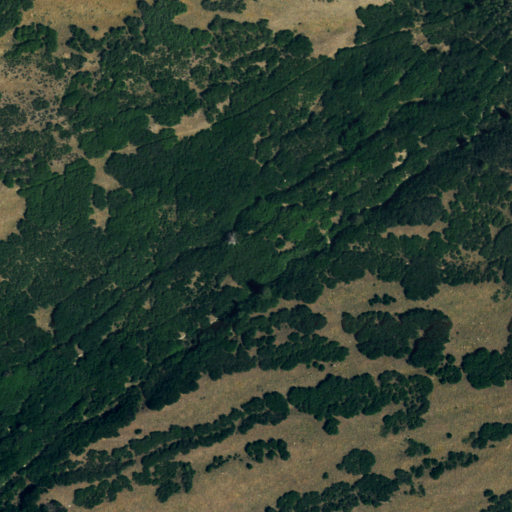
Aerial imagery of valley in Colorado named Lime Canyon containing shrub, grassland, and deciduous forest